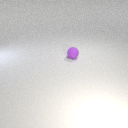
small purple rubber sphere